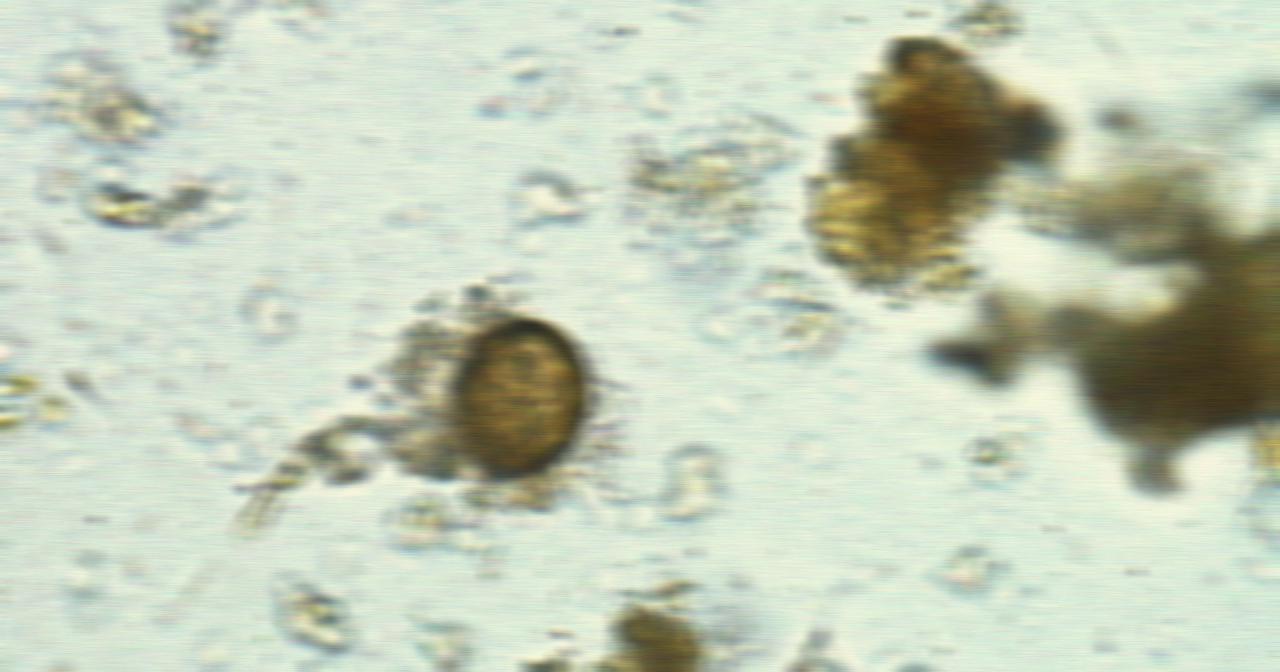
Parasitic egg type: Taenia spp. egg